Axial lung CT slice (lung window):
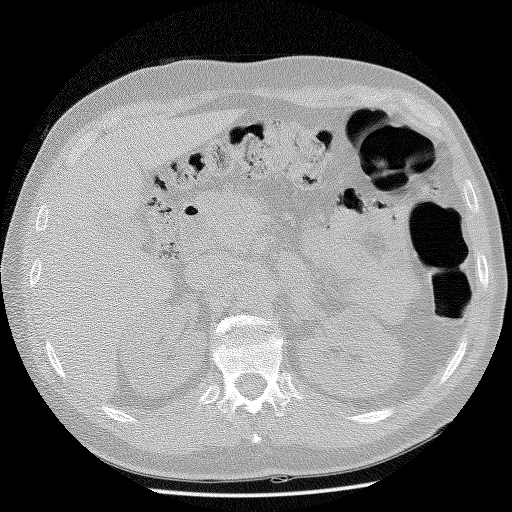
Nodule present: no